Interaction volume radius: 10 \u00c5
Interaction volume height: 10 \u00c5
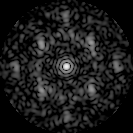
Disorder parameter: 0.6315